Question: I'm following <URL>.
When I finally got a cube to draw it ended up inside out... or outside in... or? See for yourself.
The app is now several thousand lines so I can't paste it here. I'll need to know where to start looking.
Any idea what's wrong here?
It looks like the sides are getting drawn out of order... but that shouldn't matter. The graphics engine should determine what's visible and what's not visible but it seems to be getting it wrong.

Thanks in advance.
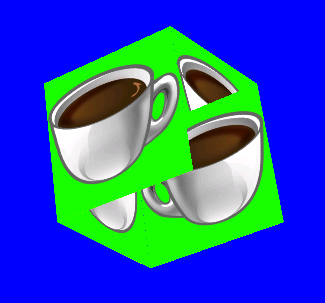
Answer: There is an XNA Framework class called 'GraphicsDevice' which contains all of the properties for the basic rendering parameters.
Inside GraphicsDevice there is a member struct DepthStencilState which needs to be configured with the following attributes:
- - -
The easiest way is to simply set it to the statically defined Default.
'''
GraphicsDevice.DepthStencilState = DepthStencilState.Default;
'''
If you are still having problems, make sure the RenderTarget to which you are rendering is a texture that supports depth. Example:
'''
finalFrameRT = new RenderTarget2D(GraphicsDevice, GraphicsDevice.Viewport.Width, GraphicsDevice.Viewport.Height, false, SurfaceFormat.Color, DepthFormat.Depth24Stencil8, 0, RenderTargetUsage.PreserveContents);
'''
If you do not wish to see the backs of rear-facing sides, you need to set 'RasterizerState' to CullClockwise or CullCounterClockwise according to the order of your vertex indices.